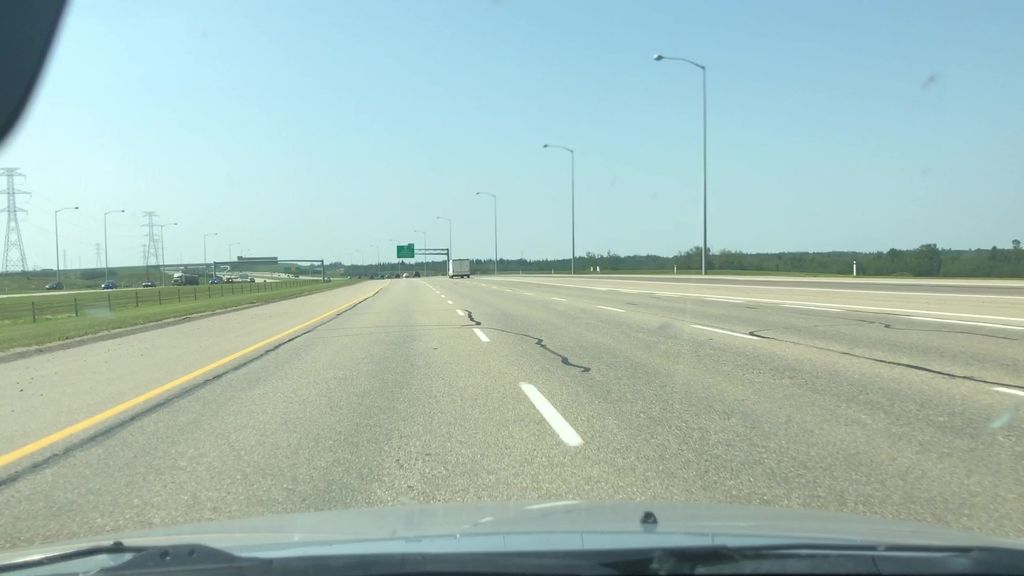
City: edmonton